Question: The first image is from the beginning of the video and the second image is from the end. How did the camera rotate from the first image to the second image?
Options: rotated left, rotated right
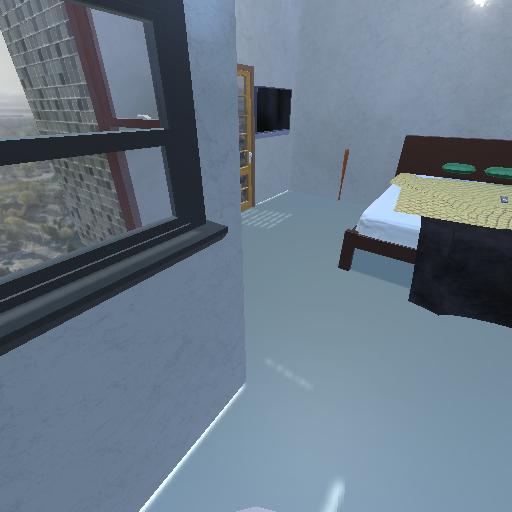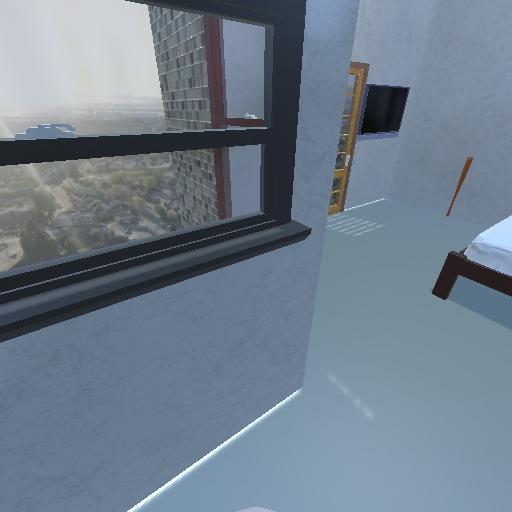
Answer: rotated left